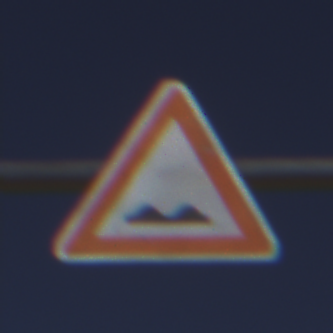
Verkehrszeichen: UnebeneFahrbahn
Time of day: MorningAfternoon
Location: Outdoor (Nature)
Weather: Clear
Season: NotSpecified
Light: Natural